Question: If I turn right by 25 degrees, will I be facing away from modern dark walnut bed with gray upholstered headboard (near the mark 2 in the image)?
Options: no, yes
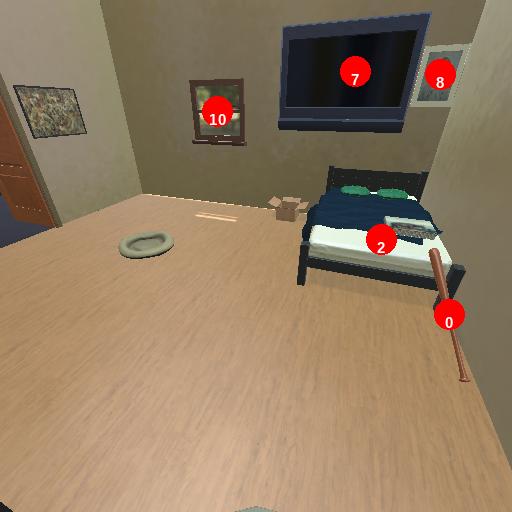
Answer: no